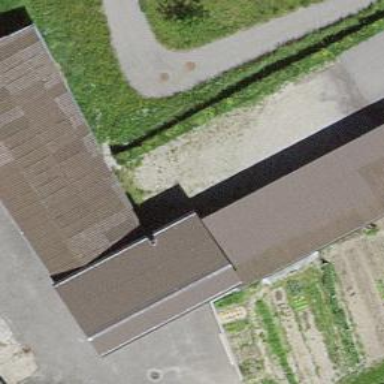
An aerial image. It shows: Rural barn.